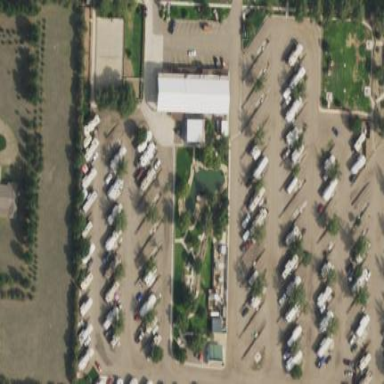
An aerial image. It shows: Caravan site for tourism.